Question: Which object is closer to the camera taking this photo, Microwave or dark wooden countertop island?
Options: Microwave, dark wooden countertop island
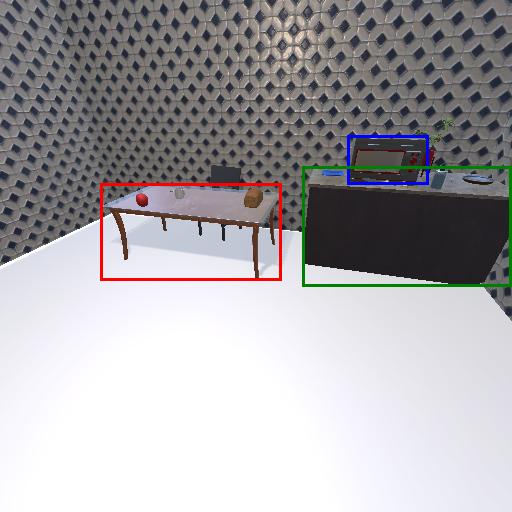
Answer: Microwave